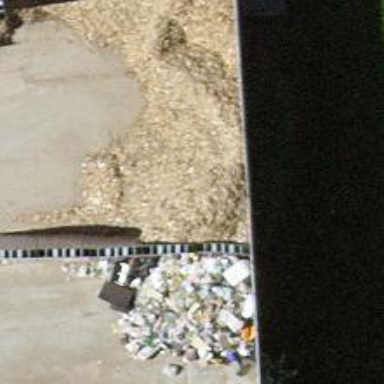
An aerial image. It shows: Wall barrier.